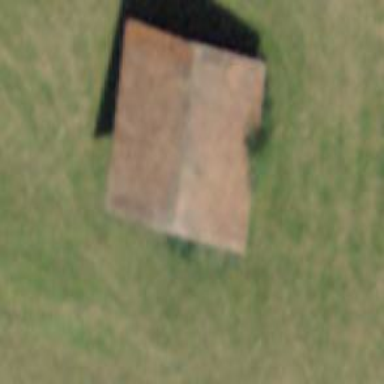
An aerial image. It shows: Barn.